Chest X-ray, PA view. Patient: 80 years old, sex M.
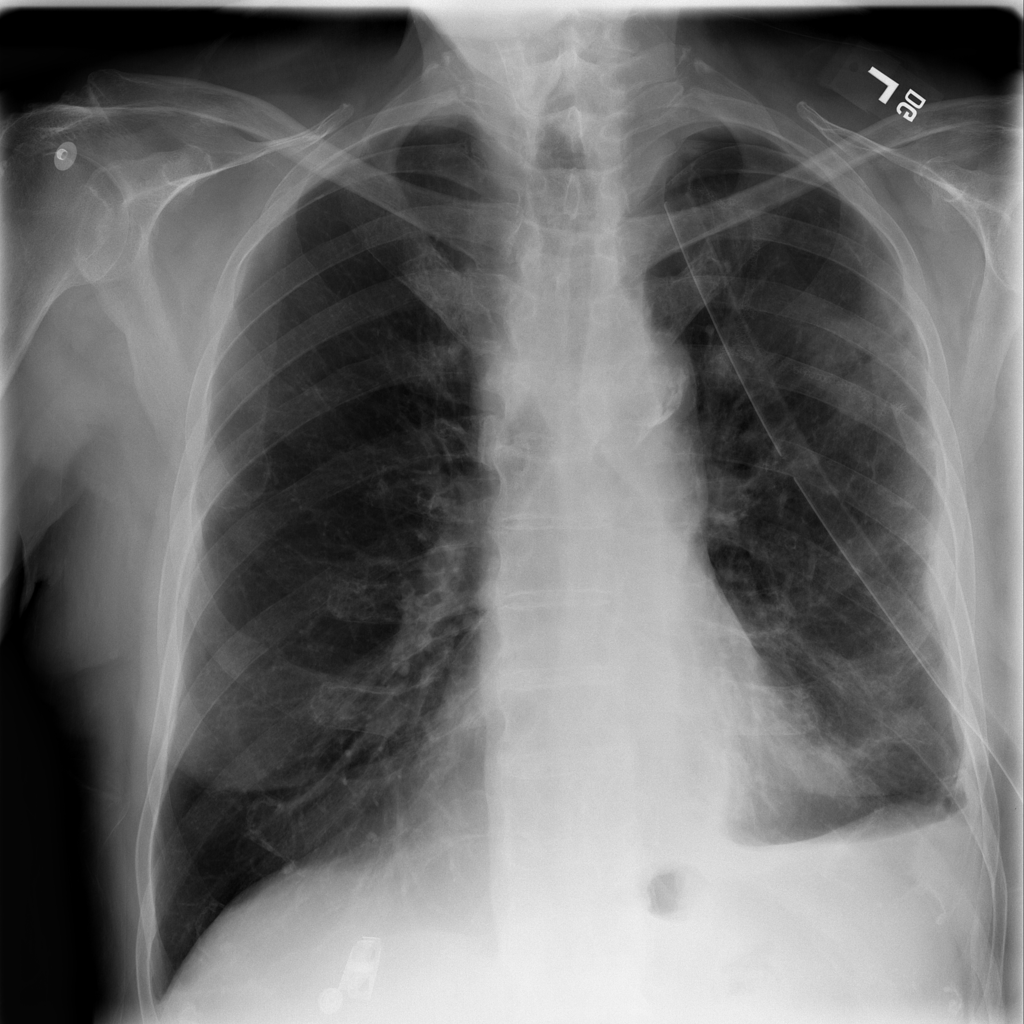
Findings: Pneumothorax